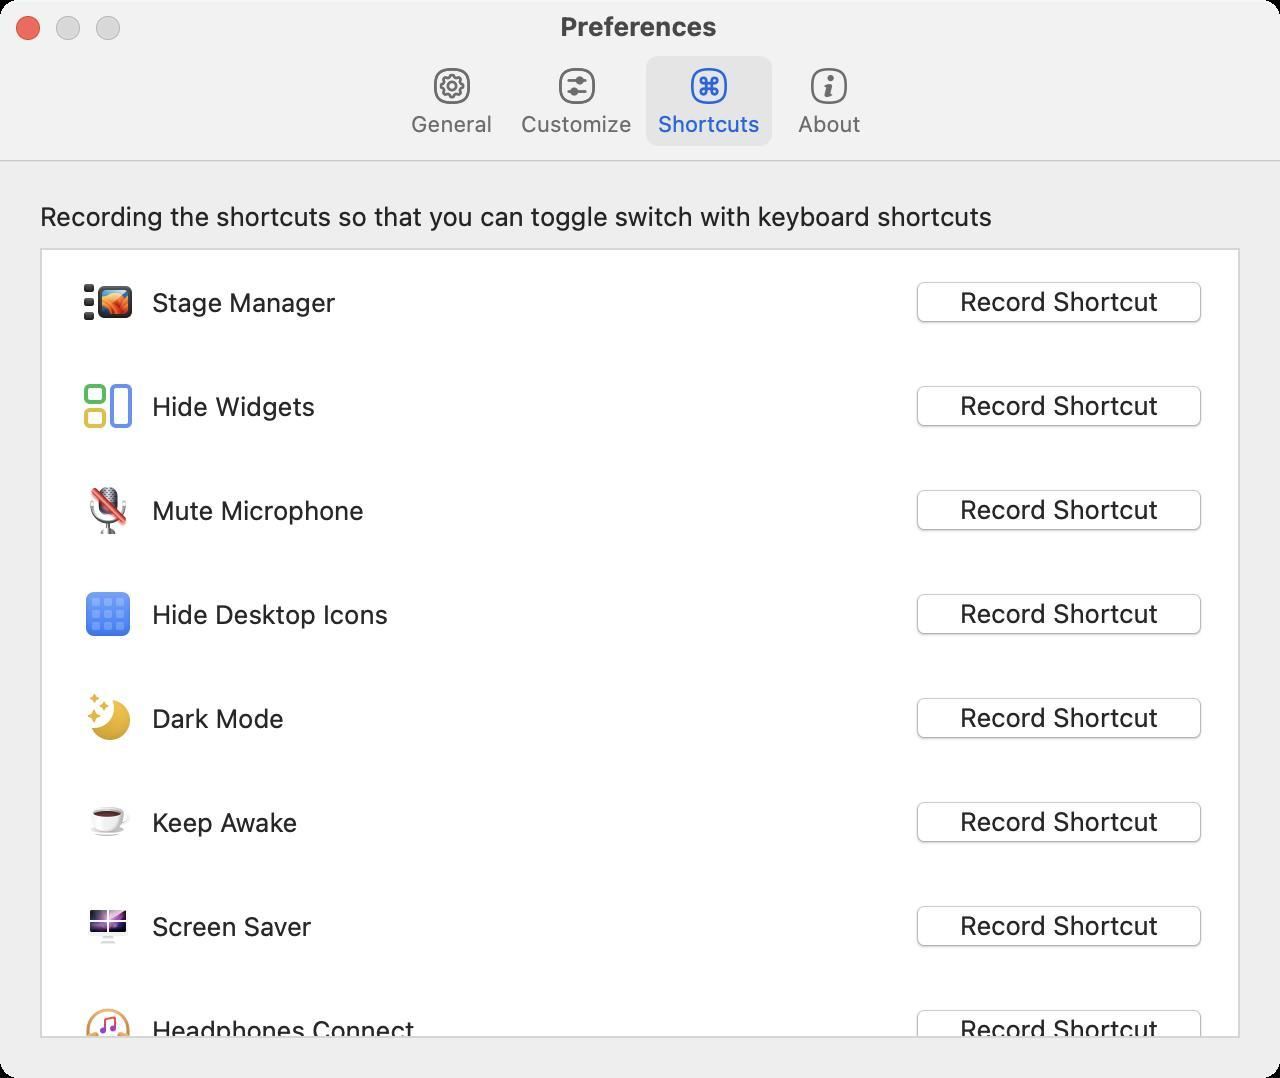
Accessibility tree:
{"name": "Preferences", "role": "AXWindow", "description": null, "role_description": "standard window", "value": null, "position": "317.00;215.00", "size": "640;539", "children": [{"name": null, "role": "AXStaticText", "description": null, "role_description": "text", "value": "Recording the shortcuts so that you can toggle switch with keyboard shortcuts", "position": "18.00;100.00", "size": "480;16", "children": []}, {"name": null, "role": "AXScrollArea", "description": null, "role_description": "scroll area", "value": null, "position": "20.00;124.00", "size": "600;395", "children": [{"name": null, "role": "AXTable", "description": null, "role_description": "table", "value": null, "position": "21.00;125.00", "size": "606;1352", "children": [{"name": null, "role": "AXRow", "description": null, "role_description": "table row", "value": null, "position": "21.00;125.00", "size": "606;52", "children": [{"name": null, "role": "AXCell", "description": null, "role_description": "cell", "value": null, "position": "27.00;126.00", "size": "594;50", "children": [{"name": null, "role": "AXImage", "description": "stageManagerOn", "role_description": "image", "value": null, "position": "42.00;139.00", "size": "24;24", "children": []}, {"name": null, "role": "AXStaticText", "description": null, "role_description": "text", "value": "Stage Manager", "position": "74.00;143.00", "size": "96;16", "children": []}, {"name": null, "role": "AXButton", "description": null, "role_description": "shortcut", "value": "Not set", "position": "457.00;138.50", "size": "145;26", "children": []}]}]}, {"name": null, "role": "AXRow", "description": null, "role_description": "table row", "value": null, "position": "21.00;177.00", "size": "606;52", "children": [{"name": null, "role": "AXCell", "description": null, "role_description": "cell", "value": null, "position": "27.00;178.00", "size": "594;50", "children": [{"name": null, "role": "AXImage", "description": "hideWidgetsOn", "role_description": "image", "value": null, "position": "42.00;191.00", "size": "24;24", "children": []}, {"name": null, "role": "AXStaticText", "description": null, "role_description": "text", "value": "Hide Widgets", "position": "74.00;195.00", "size": "86;16", "children": []}, {"name": null, "role": "AXButton", "description": null, "role_description": "shortcut", "value": "Not set", "position": "457.00;190.50", "size": "145;26", "children": []}]}]}, {"name": null, "role": "AXRow", "description": null, "role_description": "table row", "value": null, "position": "21.00;229.00", "size": "606;52", "children": [{"name": null, "role": "AXCell", "description": null, "role_description": "cell", "value": null, "position": "27.00;230.00", "size": "594;50", "children": [{"name": null, "role": "AXImage", "description": "muteMicrophoneOn", "role_description": "image", "value": null, "position": "42.00;243.00", "size": "24;24", "children": []}, {"name": null, "role": "AXStaticText", "description": null, "role_description": "text", "value": "Mute Microphone", "position": "74.00;247.00", "size": "110;16", "children": []}, {"name": null, "role": "AXButton", "description": null, "role_description": "shortcut", "value": "Not set", "position": "457.00;242.50", "size": "145;26", "children": []}]}]}, {"name": null, "role": "AXRow", "description": null, "role_description": "table row", "value": null, "position": "21.00;281.00", "size": "606;52", "children": [{"name": null, "role": "AXCell", "description": null, "role_description": "cell", "value": null, "position": "27.00;282.00", "size": "594;50", "children": [{"name": null, "role": "AXImage", "description": "hideOn", "role_description": "image", "value": null, "position": "42.00;295.00", "size": "24;24", "children": []}, {"name": null, "role": "AXStaticText", "description": null, "role_description": "text", "value": "Hide Desktop Icons", "position": "74.00;299.00", "size": "122;16", "children": []}, {"name": null, "role": "AXButton", "description": null, "role_description": "shortcut", "value": "Not set", "position": "457.00;294.50", "size": "145;26", "children": []}]}]}, {"name": null, "role": "AXRow", "description": null, "role_description": "table row", "value": null, "position": "21.00;333.00", "size": "606;52", "children": [{"name": null, "role": "AXCell", "description": null, "role_description": "cell", "value": null, "position": "27.00;334.00", "size": "594;50", "children": [{"name": null, "role": "AXImage", "description": "darkModeOn", "role_description": "image", "value": null, "position": "42.00;347.00", "size": "24;24", "children": []}, {"name": null, "role": "AXStaticText", "description": null, "role_description": "text", "value": "Dark Mode", "position": "74.00;351.00", "size": "70;16", "children": []}, {"name": null, "role": "AXButton", "description": null, "role_description": "shortcut", "value": "Not set", "position": "457.00;346.50", "size": "145;26", "children": []}]}]}, {"name": null, "role": "AXRow", "description": null, "role_description": "table row", "value": null, "position": "21.00;385.00", "size": "606;52", "children": [{"name": null, "role": "AXCell", "description": null, "role_description": "cell", "value": null, "position": "27.00;386.00", "size": "594;50", "children": [{"name": null, "role": "AXImage", "description": "awakeOn", "role_description": "image", "value": null, "position": "42.00;399.00", "size": "24;24", "children": []}, {"name": null, "role": "AXStaticText", "description": null, "role_description": "text", "value": "Keep Awake", "position": "74.00;403.00", "size": "77;16", "children": []}, {"name": null, "role": "AXButton", "description": null, "role_description": "shortcut", "value": "Not set", "position": "457.00;398.50", "size": "145;26", "children": []}]}]}, {"name": null, "role": "AXRow", "description": null, "role_description": "table row", "value": null, "position": "21.00;437.00", "size": "606;52", "children": [{"name": null, "role": "AXCell", "description": null, "role_description": "cell", "value": null, "position": "27.00;438.00", "size": "594;50", "children": [{"name": null, "role": "AXImage", "description": "screensaverOn", "role_description": "image", "value": null, "position": "42.00;451.00", "size": "24;24", "children": []}, {"name": null, "role": "AXStaticText", "description": null, "role_description": "text", "value": "Screen Saver", "position": "74.00;455.00", "size": "84;16", "children": []}, {"name": null, "role": "AXButton", "description": null, "role_description": "shortcut", "value": "Not set", "position": "457.00;450.50", "size": "145;26", "children": []}]}]}, {"name": null, "role": "AXRow", "description": null, "role_description": "table row", "value": null, "position": "21.00;489.00", "size": "606;52", "children": [{"name": null, "role": "AXCell", "description": null, "role_description": "cell", "value": null, "position": "27.00;490.00", "size": "594;50", "children": [{"name": null, "role": "AXImage", "description": "headphoneOn", "role_description": "image", "value": null, "position": "42.00;503.00", "size": "24;24", "children": []}, {"name": null, "role": "AXStaticText", "description": null, "role_description": "text", "value": "Headphones Connect", "position": "74.00;507.00", "size": "136;16", "children": []}, {"name": null, "role": "AXButton", "description": null, "role_description": "shortcut", "value": "Not set", "position": "457.00;502.50", "size": "145;26", "children": []}]}]}, {"name": null, "role": "AXRow", "description": null, "role_description": "table row", "value": null, "position": "21.00;541.00", "size": "606;52", "children": [{"name": null, "role": "AXCell", "description": null, "role_description": "cell", "value": null, "position": "27.00;542.00", "size": "594;50", "children": [{"name": null, "role": "AXImage", "description": "dndOn", "role_description": "image", "value": null, "position": "42.00;555.00", "size": "24;24", "children": []}, {"name": null, "role": "AXStaticText", "description": null, "role_description": "text", "value": "Do Not Disturb", "position": "74.00;559.00", "size": "94;16", "children": []}, {"name": null, "role": "AXButton", "description": null, "role_description": "shortcut", "value": "Not set", "position": "457.00;554.50", "size": "145;26", "children": []}]}]}, {"name": null, "role": "AXRow", "description": null, "role_description": "table row", "value": null, "position": "21.00;593.00", "size": "606;52", "children": [{"name": null, "role": "AXCell", "description": null, "role_description": "cell", "value": null, "position": "27.00;594.00", "size": "594;50", "children": [{"name": null, "role": "AXImage", "description": "nightShiftOn", "role_description": "image", "value": null, "position": "42.00;607.00", "size": "24;24", "children": []}, {"name": null, "role": "AXStaticText", "description": null, "role_description": "text", "value": "Night Shift", "position": "74.00;611.00", "size": "69;16", "children": []}, {"name": null, "role": "AXButton", "description": null, "role_description": "shortcut", "value": "Not set", "position": "457.00;606.50", "size": "145;26", "children": []}]}]}, {"name": null, "role": "AXRow", "description": null, "role_description": "table row", "value": null, "position": "21.00;645.00", "size": "606;52", "children": [{"name": null, "role": "AXCell", "description": null, "role_description": "cell", "value": null, "position": "27.00;646.00", "size": "594;50", "children": [{"name": null, "role": "AXImage", "description": "trueToneOn", "role_description": "image", "value": null, "position": "42.00;659.00", "size": "24;24", "children": []}, {"name": null, "role": "AXStaticText", "description": null, "role_description": "text", "value": "True Tone", "position": "74.00;663.00", "size": "64;16", "children": []}, {"name": null, "role": "AXButton", "description": null, "role_description": "shortcut", "value": "Not set", "position": "457.00;658.50", "size": "145;26", "children": []}]}]}, {"name": null, "role": "AXRow", "description": null, "role_description": "table row", "value": null, "position": "21.00;697.00", "size": "606;52", "children": [{"name": null, "role": "AXCell", "description": null, "role_description": "cell", "value": null, "position": "27.00;698.00", "size": "594;50", "children": [{"name": null, "role": "AXImage", "description": "iTunesOff", "role_description": "image", "value": null, "position": "42.00;711.00", "size": "24;24", "children": []}, {"name": null, "role": "AXStaticText", "description": null, "role_description": "text", "value": "Play Music", "position": "74.00;715.00", "size": "69;16", "children": []}, {"name": null, "role": "AXButton", "description": null, "role_description": "shortcut", "value": "Not set", "position": "457.00;710.50", "size": "145;26", "children": []}]}]}, {"name": null, "role": "AXRow", "description": null, "role_description": "table row", "value": null, "position": "21.00;749.00", "size": "606;52", "children": [{"name": null, "role": "AXCell", "description": null, "role_description": "cell", "value": null, "position": "27.00;750.00", "size": "594;50", "children": [{"name": null, "role": "AXImage", "description": "showHiddenFilesOn", "role_description": "image", "value": null, "position": "42.00;763.00", "size": "24;24", "children": []}, {"name": null, "role": "AXStaticText", "description": null, "role_description": "text", "value": "Show Hidden Files", "position": "74.00;767.00", "size": "116;16", "children": []}, {"name": null, "role": "AXButton", "description": null, "role_description": "shortcut", "value": "Not set", "position": "457.00;762.50", "size": "145;26", "children": []}]}]}, {"name": null, "role": "AXRow", "description": null, "role_description": "table row", "value": null, "position": "21.00;801.00", "size": "606;52", "children": [{"name": null, "role": "AXCell", "description": null, "role_description": "cell", "value": null, "position": "27.00;802.00", "size": "594;50", "children": [{"name": null, "role": "AXImage", "description": "displaySleepOn", "role_description": "image", "value": null, "position": "42.00;815.00", "size": "24;24", "children": []}, {"name": null, "role": "AXStaticText", "description": null, "role_description": "text", "value": "Display Sleep", "position": "74.00;819.00", "size": "86;16", "children": []}, {"name": null, "role": "AXButton", "description": null, "role_description": "shortcut", "value": "Not set", "position": "457.00;814.50", "size": "145;26", "children": []}]}]}, {"name": null, "role": "AXRow", "description": null, "role_description": "table row", "value": null, "position": "21.00;853.00", "size": "606;52", "children": [{"name": null, "role": "AXCell", "description": null, "role_description": "cell", "value": null, "position": "27.00;854.00", "size": "594;50", "children": [{"name": null, "role": "AXImage", "description": "screenResolutionOn", "role_description": "image", "value": null, "position": "42.00;867.00", "size": "24;24", "children": []}, {"name": null, "role": "AXStaticText", "description": null, "role_description": "text", "value": "Screen Resolution", "position": "74.00;871.00", "size": "114;16", "children": []}, {"name": null, "role": "AXButton", "description": null, "role_description": "shortcut", "value": "Not set", "position": "457.00;866.50", "size": "145;26", "children": []}]}]}, {"name": null, "role": "AXRow", "description": null, "role_description": "table row", "value": null, "position": "21.00;905.00", "size": "606;52", "children": [{"name": null, "role": "AXCell", "description": null, "role_description": "cell", "value": null, "position": "27.00;906.00", "size": "594;50", "children": [{"name": null, "role": "AXImage", "description": "screenCleanOn", "role_description": "image", "value": null, "position": "42.00;919.00", "size": "24;24", "children": []}, {"name": null, "role": "AXStaticText", "description": null, "role_description": "text", "value": "Screen Clean", "position": "74.00;923.00", "size": "84;16", "children": []}, {"name": null, "role": "AXButton", "description": null, "role_description": "shortcut", "value": "Not set", "position": "457.00;918.50", "size": "145;26", "children": []}]}]}, {"name": null, "role": "AXRow", "description": null, "role_description": "table row", "value": null, "position": "21.00;957.00", "size": "606;52", "children": [{"name": null, "role": "AXCell", "description": null, "role_description": "cell", "value": null, "position": "27.00;958.00", "size": "594;50", "children": [{"name": null, "role": "AXImage", "description": "lockKeyboardOn", "role_description": "image", "value": null, "position": "42.00;971.00", "size": "24;24", "children": []}, {"name": null, "role": "AXStaticText", "description": null, "role_description": "text", "value": "Lock Keyboard", "position": "74.00;975.00", "size": "94;16", "children": []}, {"name": null, "role": "AXButton", "description": null, "role_description": "shortcut", "value": "Not set", "position": "457.00;970.50", "size": "145;26", "children": []}]}]}, {"name": null, "role": "AXRow", "description": null, "role_description": "table row", "value": null, "position": "21.00;1009.00", "size": "606;52", "children": [{"name": null, "role": "AXCell", "description": null, "role_description": "cell", "value": null, "position": "27.00;1010.00", "size": "594;50", "children": [{"name": null, "role": "AXImage", "description": "lockScreenOn", "role_description": "image", "value": null, "position": "42.00;1023.00", "size": "24;24", "children": []}, {"name": null, "role": "AXStaticText", "description": null, "role_description": "text", "value": "Lock Screen", "position": "74.00;1027.00", "size": "79;16", "children": []}, {"name": null, "role": "AXButton", "description": null, "role_description": "shortcut", "value": "Not set", "position": "457.00;1022.50", "size": "145;26", "children": []}]}]}, {"name": null, "role": "AXRow", "description": null, "role_description": "table row", "value": null, "position": "21.00;1061.00", "size": "606;52", "children": [{"name": null, "role": "AXCell", "description": null, "role_description": "cell", "value": null, "position": "27.00;1062.00", "size": "594;50", "children": [{"name": null, "role": "AXImage", "description": "xcodeCleanOn", "role_description": "image", "value": null, "position": "42.00;1075.00", "size": "24;24", "children": []}, {"name": null, "role": "AXStaticText", "description": null, "role_description": "text", "value": "Xcode Cache Clean", "position": "74.00;1079.00", "size": "122;16", "children": []}, {"name": null, "role": "AXButton", "description": null, "role_description": "shortcut", "value": "Not set", "position": "457.00;1074.50", "size": "145;26", "children": []}]}]}, {"name": null, "role": "AXRow", "description": null, "role_description": "table row", "value": null, "position": "21.00;1113.00", "size": "606;52", "children": [{"name": null, "role": "AXCell", "description": null, "role_description": "cell", "value": null, "position": "27.00;1114.00", "size": "594;50", "children": [{"name": null, "role": "AXImage", "description": "emptyTrashOn", "role_description": "image", "value": null, "position": "42.00;1127.00", "size": "24;24", "children": []}, {"name": null, "role": "AXStaticText", "description": null, "role_description": "text", "value": "Empty Trash", "position": "74.00;1131.00", "size": "80;16", "children": []}, {"name": null, "role": "AXButton", "description": null, "role_description": "shortcut", "value": "Not set", "position": "457.00;1126.50", "size": "145;26", "children": []}]}]}, {"name": null, "role": "AXRow", "description": null, "role_description": "table row", "value": null, "position": "21.00;1165.00", "size": "606;52", "children": [{"name": null, "role": "AXCell", "description": null, "role_description": "cell", "value": null, "position": "27.00;1166.00", "size": "594;50", "children": [{"name": null, "role": "AXImage", "description": "ejectDiskSwitchOn", "role_description": "image", "value": null, "position": "42.00;1179.00", "size": "24;24", "children": []}, {"name": null, "role": "AXStaticText", "description": null, "role_description": "text", "value": "Eject Disk", "position": "74.00;1183.00", "size": "64;16", "children": []}, {"name": null, "role": "AXButton", "description": null, "role_description": "shortcut", "value": "Not set", "position": "457.00;1178.50", "size": "145;26", "children": []}]}]}, {"name": null, "role": "AXRow", "description": null, "role_description": "table row", "value": null, "position": "21.00;1217.00", "size": "606;52", "children": [{"name": null, "role": "AXCell", "description": null, "role_description": "cell", "value": null, "position": "27.00;1218.00", "size": "594;50", "children": [{"name": null, "role": "AXImage", "description": "emptyPasteboardSwitchOn", "role_description": "image", "value": null, "position": "42.00;1231.00", "size": "24;24", "children": []}, {"name": null, "role": "AXStaticText", "description": null, "role_description": "text", "value": "Empty Pasteboard", "position": "74.00;1235.00", "size": "115;16", "children": []}, {"name": null, "role": "AXButton", "description": null, "role_description": "shortcut", "value": "Not set", "position": "457.00;1230.50", "size": "145;26", "children": []}]}]}, {"name": null, "role": "AXRow", "description": null, "role_description": "table row", "value": null, "position": "21.00;1269.00", "size": "606;52", "children": [{"name": null, "role": "AXCell", "description": null, "role_description": "cell", "value": null, "position": "27.00;1270.00", "size": "594;50", "children": [{"name": null, "role": "AXImage", "description": "hideWindowsSwitchOn", "role_description": "image", "value": null, "position": "42.00;1283.00", "size": "24;24", "children": []}, {"name": null, "role": "AXStaticText", "description": null, "role_description": "text", "value": "Hide Windows", "position": "74.00;1287.00", "size": "90;16", "children": []}, {"name": null, "role": "AXButton", "description": null, "role_description": "shortcut", "value": "Not set", "position": "457.00;1282.50", "size": "145;26", "children": []}]}]}, {"name": null, "role": "AXRow", "description": null, "role_description": "table row", "value": null, "position": "21.00;1321.00", "size": "606;52", "children": [{"name": null, "role": "AXCell", "description": null, "role_description": "cell", "value": null, "position": "27.00;1322.00", "size": "594;50", "children": [{"name": null, "role": "AXImage", "description": "hideDockOn", "role_description": "image", "value": null, "position": "42.00;1335.00", "size": "24;24", "children": []}, {"name": null, "role": "AXStaticText", "description": null, "role_description": "text", "value": "Hide Dock", "position": "74.00;1339.00", "size": "67;16", "children": []}, {"name": null, "role": "AXButton", "description": null, "role_description": "shortcut", "value": "Not set", "position": "457.00;1334.50", "size": "145;26", "children": []}]}]}, {"name": null, "role": "AXRow", "description": null, "role_description": "table row", "value": null, "position": "21.00;1373.00", "size": "606;52", "children": [{"name": null, "role": "AXCell", "description": null, "role_description": "cell", "value": null, "position": "27.00;1374.00", "size": "594;50", "children": [{"name": null, "role": "AXImage", "description": "lowPowerModeOn", "role_description": "image", "value": null, "position": "42.00;1387.00", "size": "24;24", "children": []}, {"name": null, "role": "AXStaticText", "description": null, "role_description": "text", "value": "Low Power Mode", "position": "74.00;1391.00", "size": "107;16", "children": []}, {"name": null, "role": "AXButton", "description": null, "role_description": "shortcut", "value": "Not set", "position": "457.00;1386.50", "size": "145;26", "children": []}]}]}, {"name": null, "role": "AXRow", "description": null, "role_description": "table row", "value": null, "position": "21.00;1425.00", "size": "606;52", "children": [{"name": null, "role": "AXCell", "description": null, "role_description": "cell", "value": null, "position": "27.00;1426.00", "size": "594;50", "children": [{"name": null, "role": "AXImage", "description": "energyModeOn", "role_description": "image", "value": null, "position": "42.00;1439.00", "size": "24;24", "children": []}, {"name": null, "role": "AXStaticText", "description": null, "role_description": "text", "value": "Energy Mode", "position": "74.00;1443.00", "size": "84;16", "children": []}, {"name": null, "role": "AXButton", "description": null, "role_description": "shortcut", "value": "Not set", "position": "457.00;1438.50", "size": "145;26", "children": []}]}]}, {"name": null, "role": "AXColumn", "description": null, "role_description": "column", "value": null, "position": "21.00;125.00", "size": "606;1352", "children": []}]}, {"name": null, "role": "AXScrollBar", "description": null, "role_description": "scroll bar", "value": 0.0, "position": "603.00;125.00", "size": "16;393", "children": [{"name": null, "role": "AXValueIndicator", "description": null, "role_description": "value indicator", "value": 0.0, "position": "607.00;126.00", "size": "12;114", "children": []}, {"name": null, "role": "AXButton", "description": null, "role_description": "increment arrow button", "value": null, "position": "603.00;125.00", "size": "0;0", "children": []}, {"name": null, "role": "AXButton", "description": null, "role_description": "decrement arrow button", "value": null, "position": "603.00;125.00", "size": "0;0", "children": []}, {"name": null, "role": "AXButton", "description": null, "role_description": "increment page button", "value": null, "position": "607.00;240.00", "size": "12;278", "children": []}, {"name": null, "role": "AXButton", "description": null, "role_description": "decrement page button", "value": null, "position": "607.00;125.00", "size": "12;1", "children": []}]}]}, {"name": null, "role": "AXToolbar", "description": null, "role_description": "toolbar", "value": null, "position": "0.00;28.00", "size": "640;52", "children": [{"name": "General", "role": "AXButton", "description": null, "role_description": "button", "value": null, "position": "198.50;28.00", "size": "55;52", "children": []}, {"name": "Customize", "role": "AXButton", "description": null, "role_description": "button", "value": null, "position": "254.50;28.00", "size": "68;52", "children": []}, {"name": "Shortcuts", "role": "AXButton", "description": null, "role_description": "button", "value": null, "position": "323.00;28.00", "size": "63;52", "children": []}, {"name": "About", "role": "AXButton", "description": null, "role_description": "button", "value": null, "position": "387.00;28.00", "size": "55;52", "children": []}]}, {"name": null, "role": "AXButton", "description": null, "role_description": "close button", "value": null, "position": "7.00;6.00", "size": "14;16", "children": []}, {"name": null, "role": "AXButton", "description": null, "role_description": "zoom button", "value": null, "position": "47.00;6.00", "size": "14;16", "children": [{"name": null, "role": "AXGroup", "description": null, "role_description": "group", "value": null, "position": "47.00;6.00", "size": "14;16", "children": [{"name": null, "role": "AXGroup", "description": null, "role_description": "group", "value": null, "position": "47.00;6.00", "size": "14;16", "children": []}]}]}, {"name": null, "role": "AXButton", "description": null, "role_description": "minimize button", "value": null, "position": "27.00;6.00", "size": "14;16", "children": []}, {"name": null, "role": "AXStaticText", "description": null, "role_description": "text", "value": "Preferences", "position": "278.00;5.00", "size": "83;16", "children": []}]}